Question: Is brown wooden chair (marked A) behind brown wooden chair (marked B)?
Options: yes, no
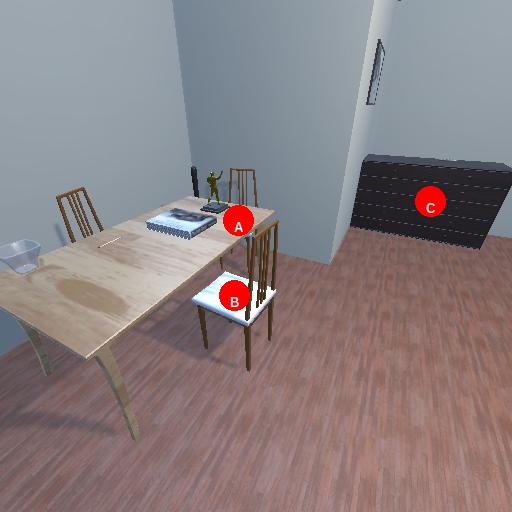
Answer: yes